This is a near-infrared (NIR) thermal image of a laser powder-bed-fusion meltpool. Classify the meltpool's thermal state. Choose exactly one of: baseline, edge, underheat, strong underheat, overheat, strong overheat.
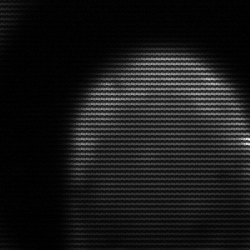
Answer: edge